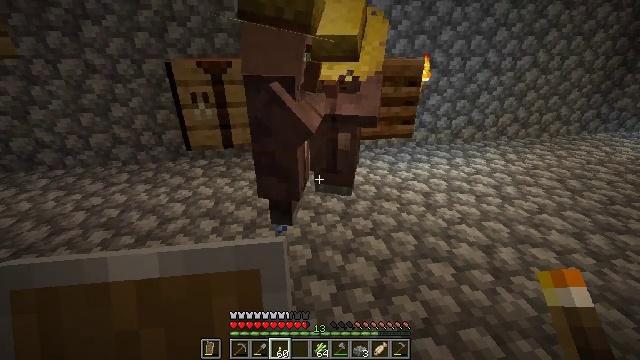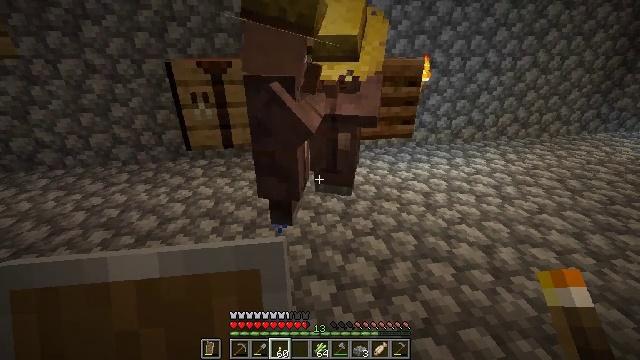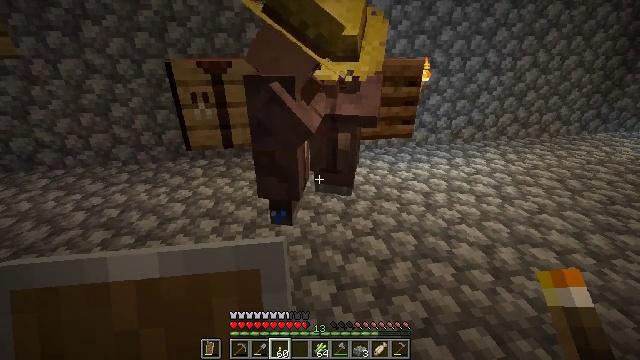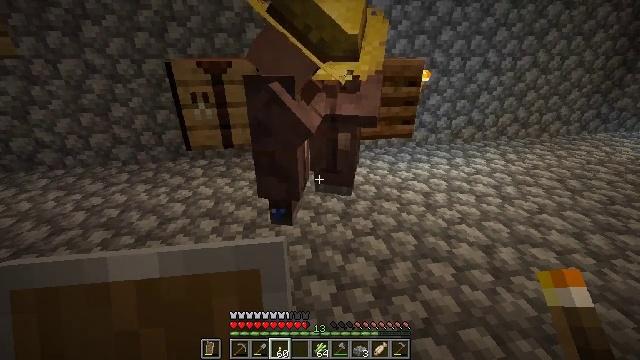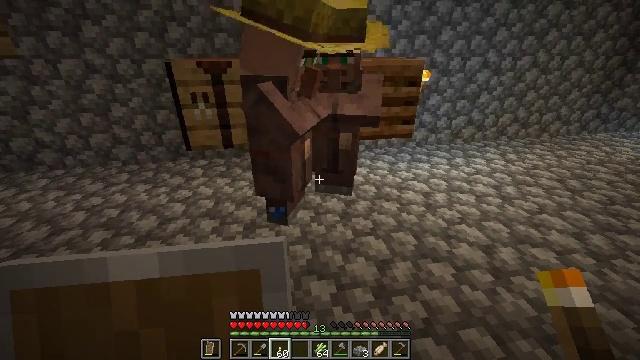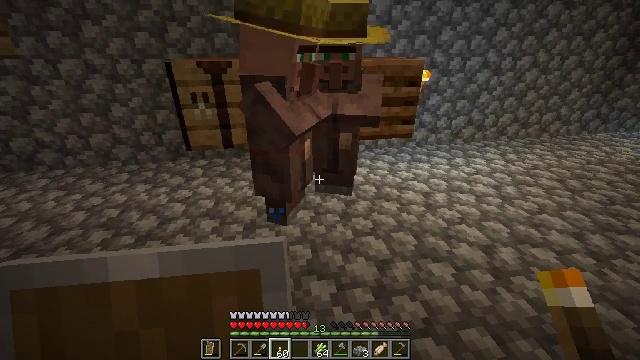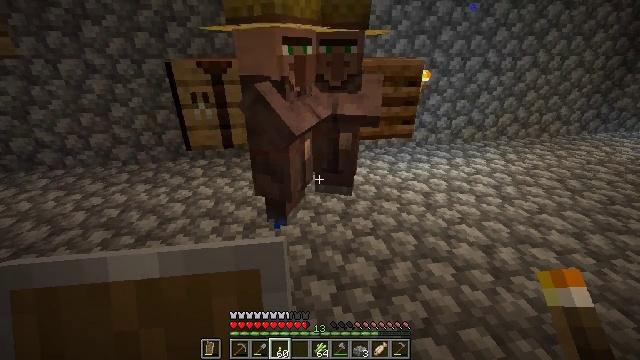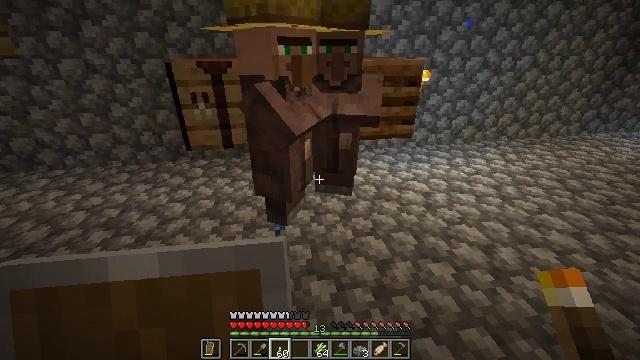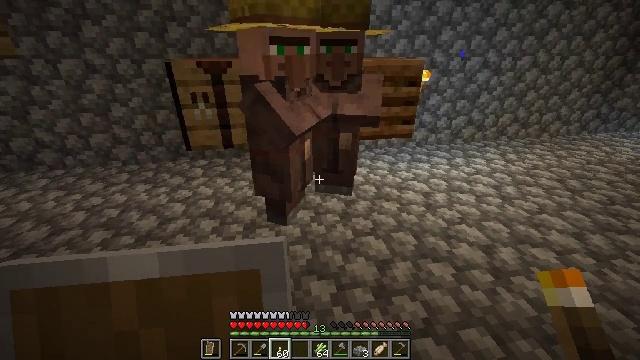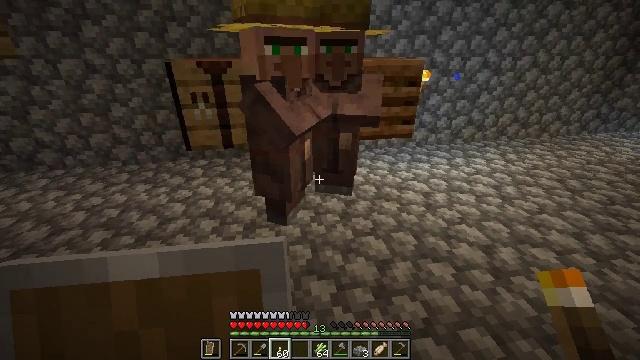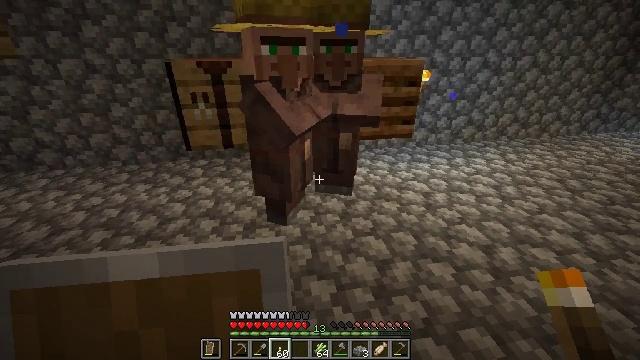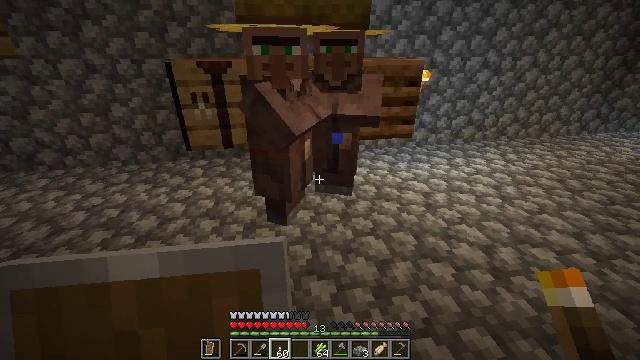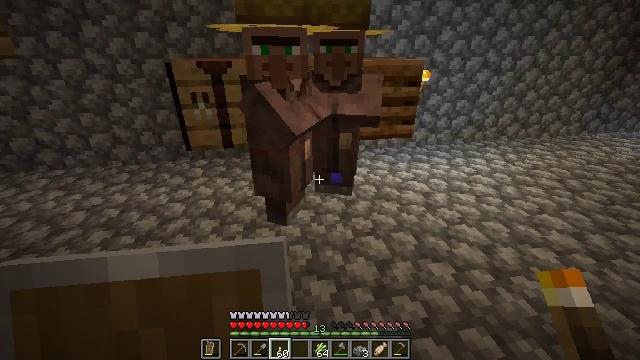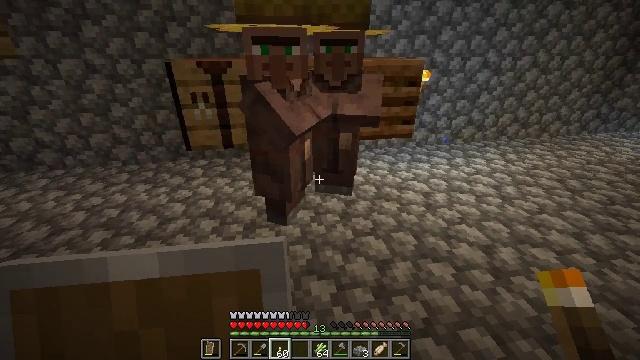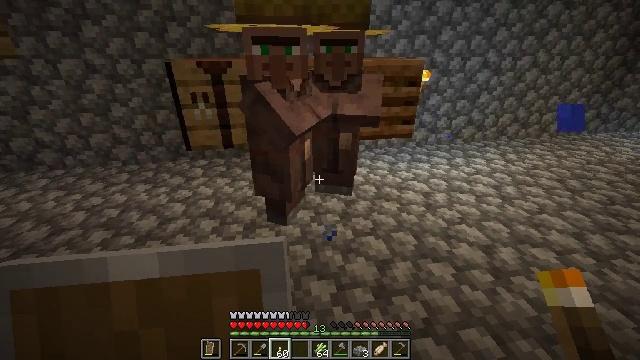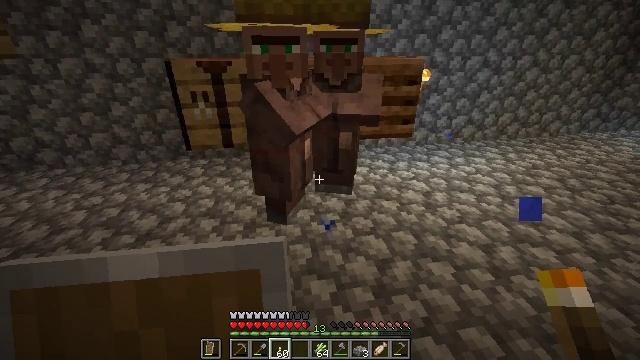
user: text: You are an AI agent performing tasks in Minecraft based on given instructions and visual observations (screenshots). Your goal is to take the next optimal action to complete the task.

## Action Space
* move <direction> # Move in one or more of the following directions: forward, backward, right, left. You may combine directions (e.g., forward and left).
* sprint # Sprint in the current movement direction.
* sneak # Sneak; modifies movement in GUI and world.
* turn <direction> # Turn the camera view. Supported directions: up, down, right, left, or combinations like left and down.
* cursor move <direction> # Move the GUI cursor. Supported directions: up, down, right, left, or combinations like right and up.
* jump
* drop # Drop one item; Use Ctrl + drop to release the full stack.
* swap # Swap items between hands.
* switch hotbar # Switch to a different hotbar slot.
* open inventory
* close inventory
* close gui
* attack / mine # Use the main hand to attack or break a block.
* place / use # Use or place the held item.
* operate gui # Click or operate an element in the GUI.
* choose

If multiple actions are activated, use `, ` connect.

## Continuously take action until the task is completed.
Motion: motion action
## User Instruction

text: Drop a cooked salmon.
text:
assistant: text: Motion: no_op
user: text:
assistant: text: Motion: no_op
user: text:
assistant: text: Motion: no_op
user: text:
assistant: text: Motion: no_op
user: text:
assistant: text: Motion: no_op
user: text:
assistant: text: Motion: no_op
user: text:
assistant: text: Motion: no_op
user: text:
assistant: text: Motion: no_op
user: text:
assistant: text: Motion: no_op
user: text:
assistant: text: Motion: no_op
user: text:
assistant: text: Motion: no_op
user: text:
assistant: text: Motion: no_op
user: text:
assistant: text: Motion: no_op
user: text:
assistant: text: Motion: no_op
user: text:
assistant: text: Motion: no_op
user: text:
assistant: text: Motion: turn right and up
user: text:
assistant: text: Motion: turn right and up
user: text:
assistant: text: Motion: turn right
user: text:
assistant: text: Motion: turn right
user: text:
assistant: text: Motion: turn right
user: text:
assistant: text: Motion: turn right
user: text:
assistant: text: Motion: no_op
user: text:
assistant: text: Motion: no_op
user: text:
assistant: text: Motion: no_op
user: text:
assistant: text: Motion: no_op
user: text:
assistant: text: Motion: no_op
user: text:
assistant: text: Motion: no_op
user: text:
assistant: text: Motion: no_op
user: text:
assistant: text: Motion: move forward and move right, turn left
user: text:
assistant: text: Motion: move forward and move right, turn left and down